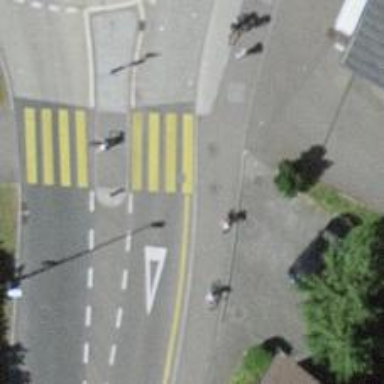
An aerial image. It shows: Footway with zebra crossing.